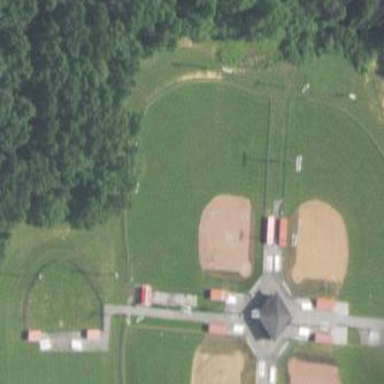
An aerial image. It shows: Baseball pitch for leisure and sports activities.